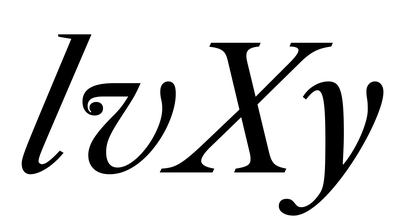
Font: LibreCaslonText-Italic_Italic